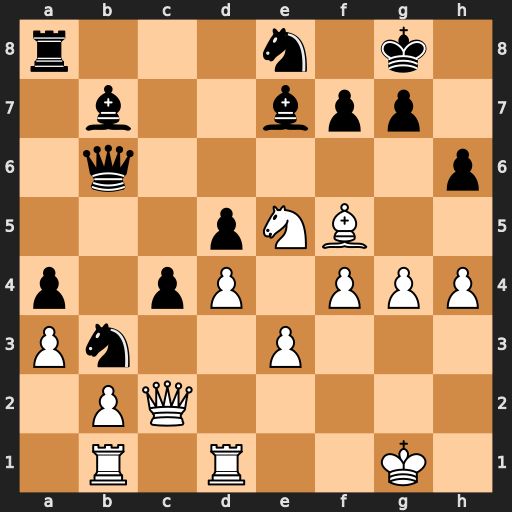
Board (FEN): r3n1k1/1b2bpp1/1q5p/3pNB2/p1pP1PPP/Pn2P3/1PQ5/1R1R2K1
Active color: w
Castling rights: -
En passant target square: -
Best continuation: Bh7+ Kh8 Nxf7#